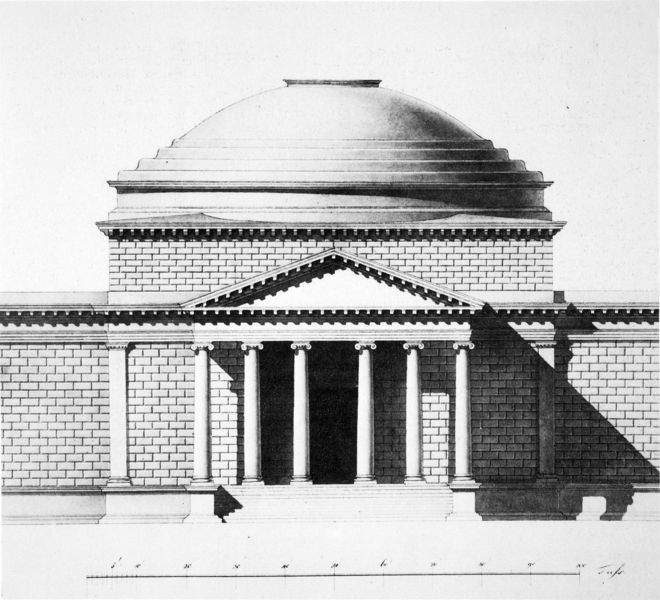
Titel: Armeedenkmal am Königsplatz in München, Aufriss (Detail)
Künstler: Carl von Fischer
Standort: München
Institution: Oberste Baubehörde, Plansammlung
Schlagwörter: dunkel, himmel, schatten, weiß, dreieck, grau, hell, licht, marmor, schwarz, skizze, säule, säulen, tür, zeichnung, dach, gebäude, ornament, wand, architektur, stein, steine, kirche, boden, front, rund, ansicht, fassade, studie, giebel, mauer, ziegel, pilaster, saal, kuppel, treppe, treppen, dekor, ornamente, stufe, stufen, tor, zinnen, foto, eingang, berlin, gewölbe, offen, antike, palast, schlicht, druck, schwarz weiss, beschriftung, bleistift, entwurf, architrav, pantheon, rom, kapitell, photo, fries, portal, sims, ziegelsteine, öffnung, zähne, gesims, eiss, quader, ionisch, portikus, plastizität, griechisch, griechenland, frontansicht, vorderansicht, plan, tempel, dorisch, pyramide, römisch, grabmal, legende, klassisch, klenze, rekonstruktion, garu, massstab, aufriss, tympanon, architekturzeichnung, typanon, zentralbau, opaion, rotunde, idicula, rundbau, runddach, ziegelmauer, ziegelstein, vorhalle, freis, ionische, gedenkhaus, gezahnt, metermass, okulum, projekt, pseudo, kuppeldach, blöcke, lkuppel, pantheon#rom, säulen kuppel, nationaldenkmal